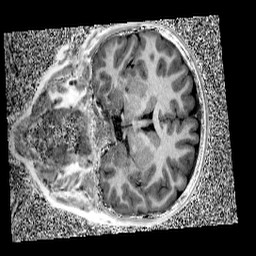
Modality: UNIT1
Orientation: coronal
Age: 10
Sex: male
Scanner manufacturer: siemens
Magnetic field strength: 3 T
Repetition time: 4 s
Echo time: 0.00299 s